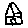
Label: house